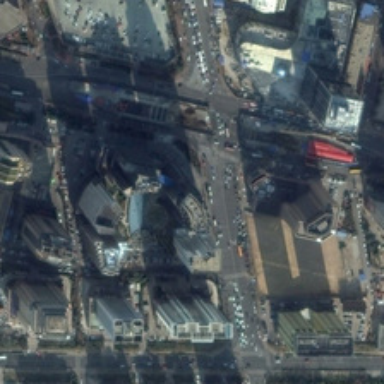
Many buildings are around a busy crossroads .